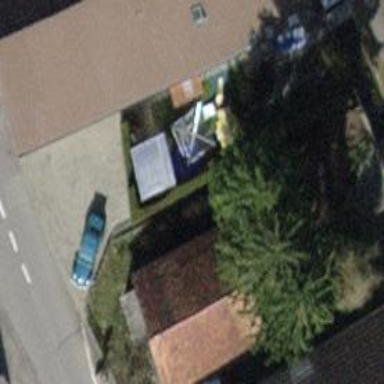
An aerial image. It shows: Garage building.